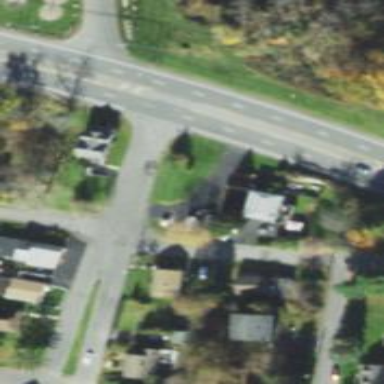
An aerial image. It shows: Stop road.